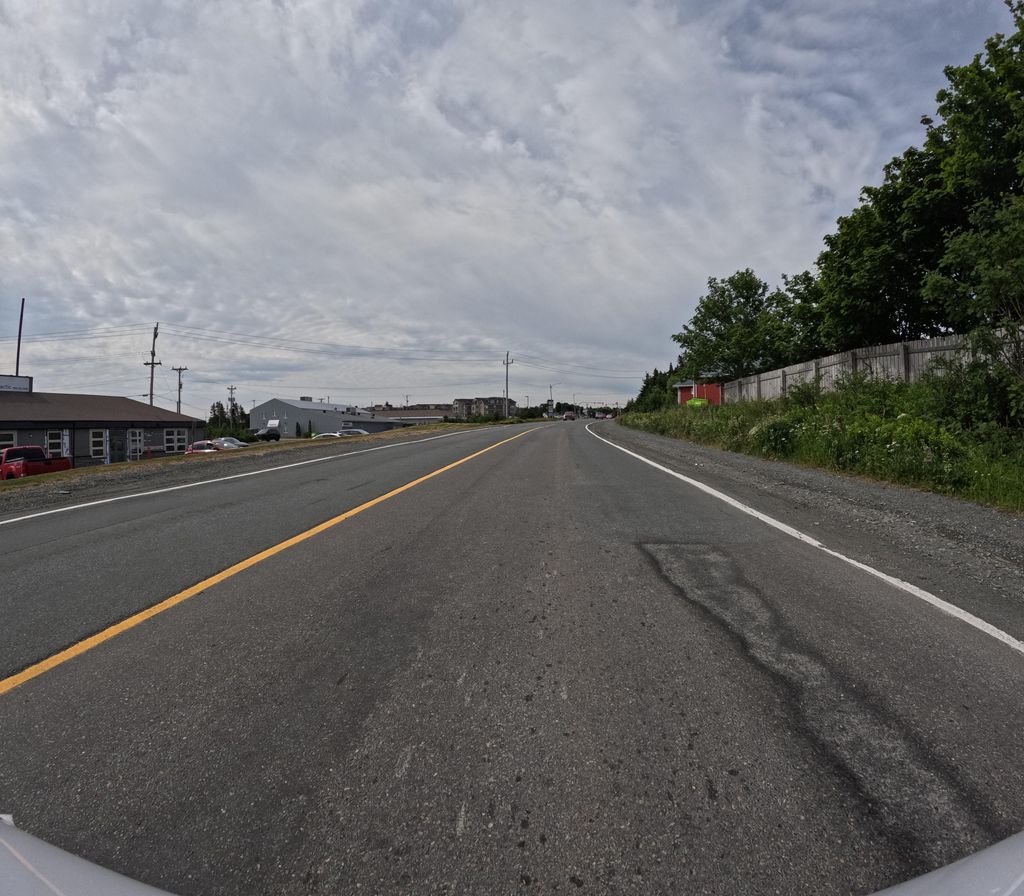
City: st_johns